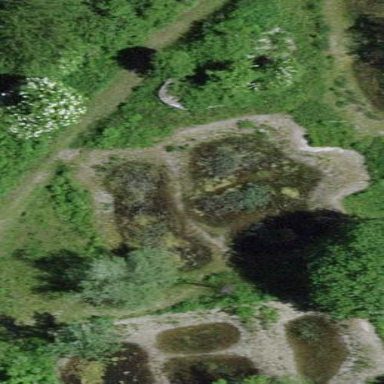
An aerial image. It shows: Serene pond surrounded by nature.